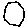
Label: hexagon